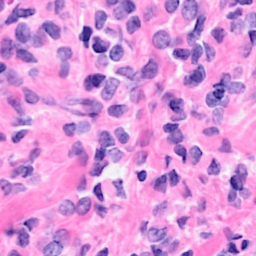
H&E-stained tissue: Breast